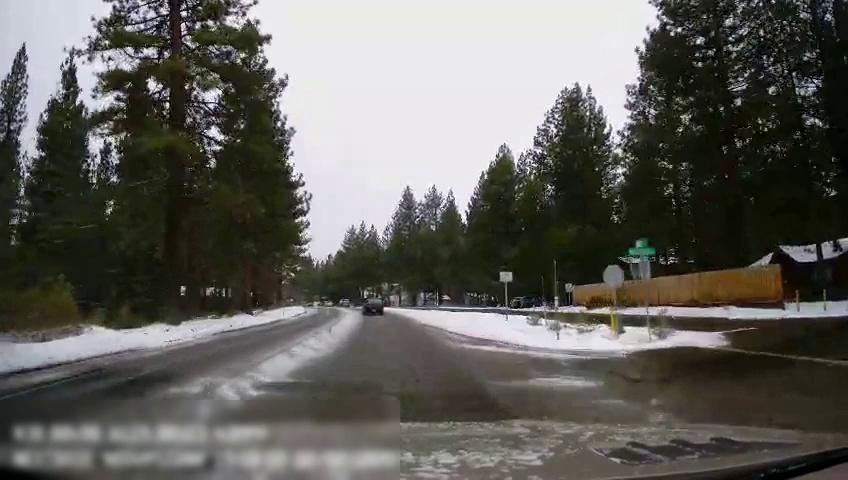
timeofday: Day
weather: Snowy
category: Drivable Space
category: Vehicles | Car
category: Vehicles | Car
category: Vehicles | Car
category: Vehicles | SUV
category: Traffic | Signs
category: Traffic | Signs
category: Traffic | Signs